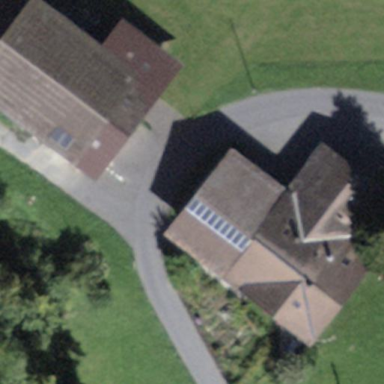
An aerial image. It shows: Farm building.